Field crop: maize
Growth stage: 2
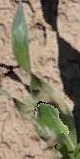
Species: maize